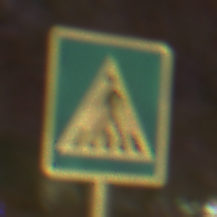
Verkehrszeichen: FussgaengerueberwegRechts
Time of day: Night
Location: Outdoor (Suburban)
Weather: Clear
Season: NotSpecified
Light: Artificial